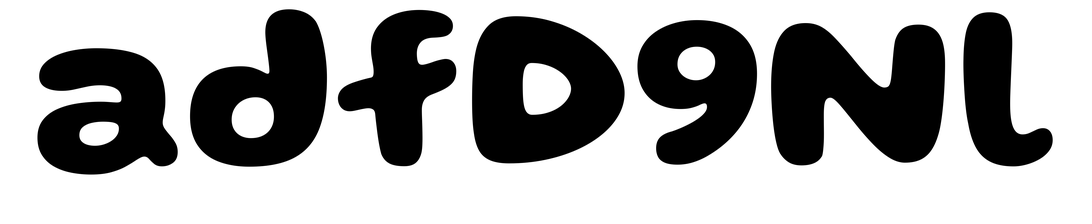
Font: Gluten_Bold